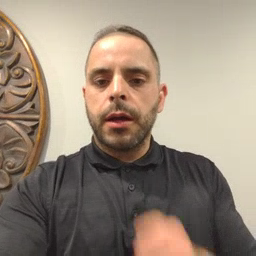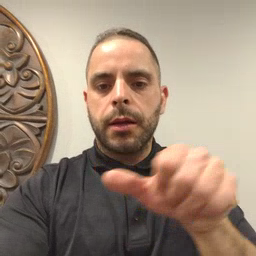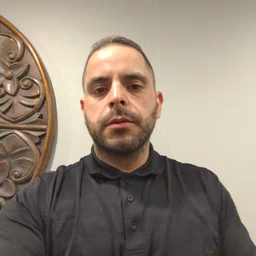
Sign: any